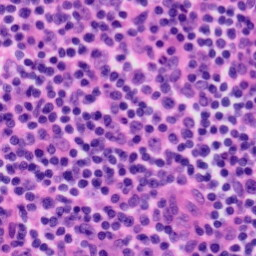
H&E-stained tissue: Tonsil